Field crop: maize
Growth stage: 2
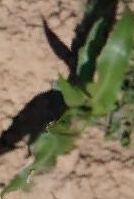
Species: maize